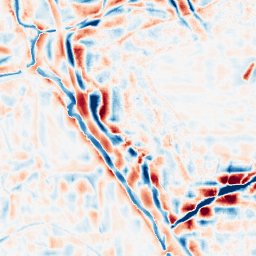
Category: wavelet
Decomposition family: wavelet_reverse_biorthogonal
Decomposition parameters: wavelet: rbio5.5
level: 4
Upsampling method: regularized
Upsampling parameters: scale: 4
lambda_reg: 0.001
Upsampling scale: 4